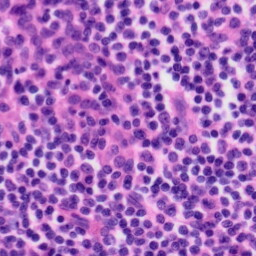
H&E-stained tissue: Tonsil